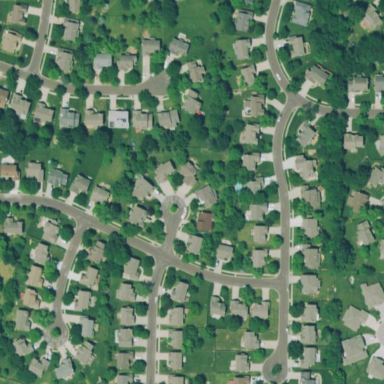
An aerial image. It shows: Residential area consisting of single-family homes.